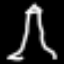
Label: The Eiffel Tower